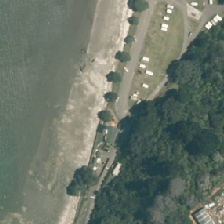
Land cover: urban_build_up